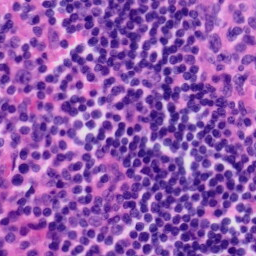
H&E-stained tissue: Tonsil